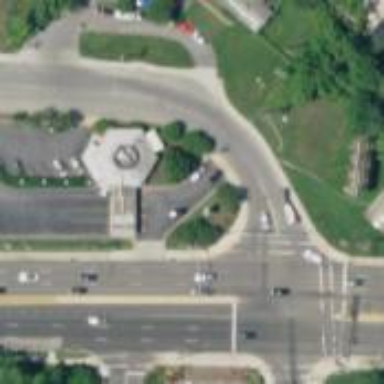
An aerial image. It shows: Footway crossing.